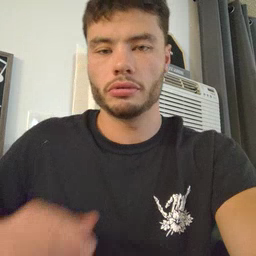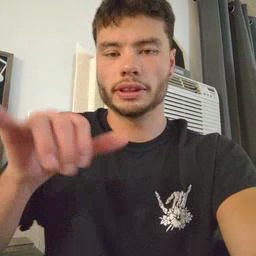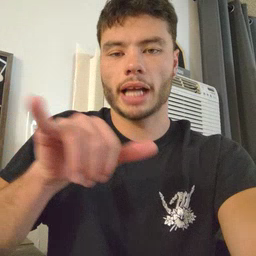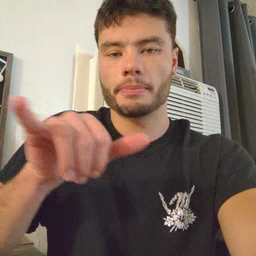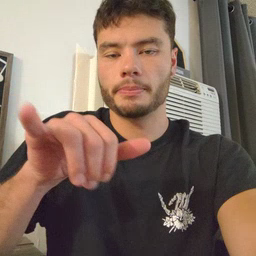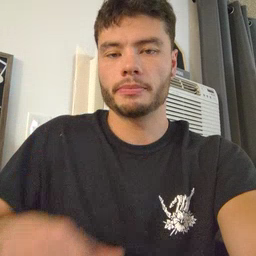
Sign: same